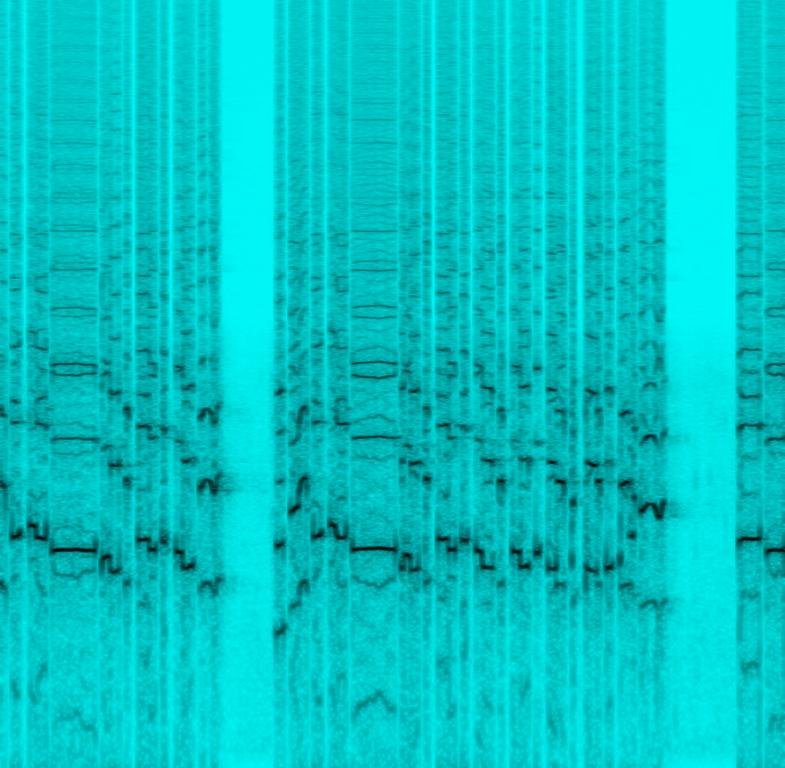
The low quality recording features a clarinet melody. It sounds harsh, loud and the recording is noisy and in mono.